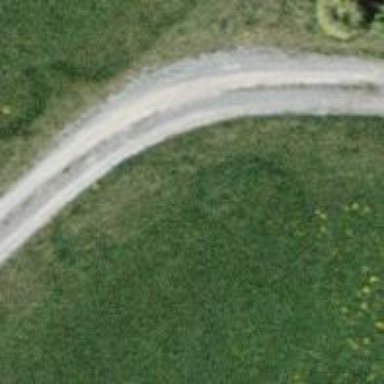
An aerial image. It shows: Unpaved service road.